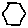
Label: hexagon